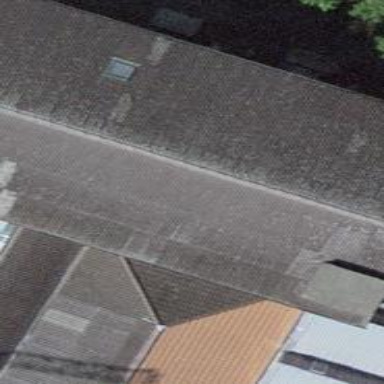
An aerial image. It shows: Industrial building.